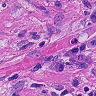
Metastatic tissue present: no